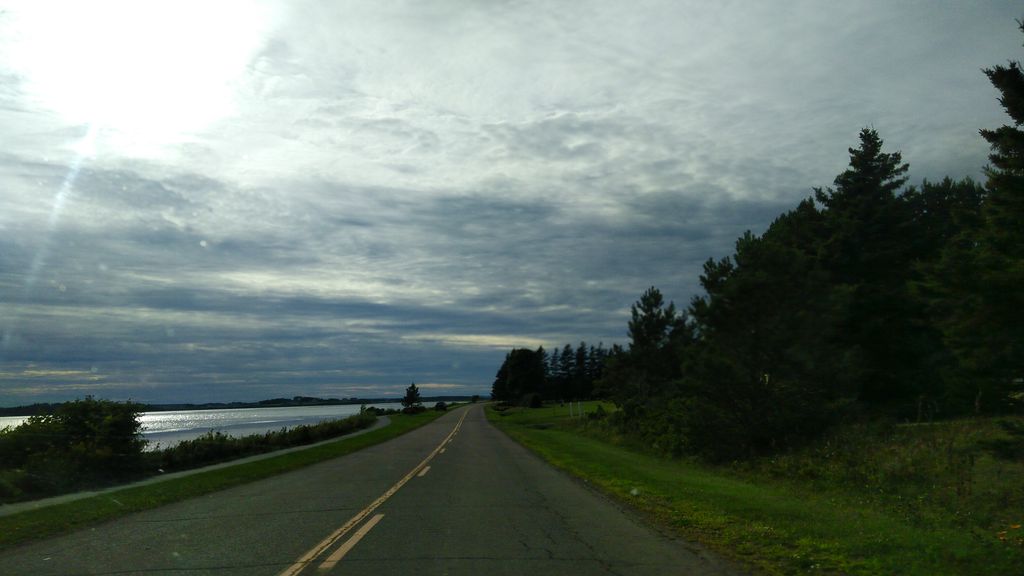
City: charlottetown